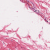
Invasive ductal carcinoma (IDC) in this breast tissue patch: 0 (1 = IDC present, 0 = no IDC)